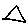
Label: triangle